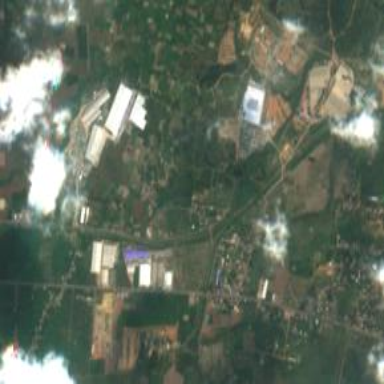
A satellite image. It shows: Industrial area designated for brickyard.